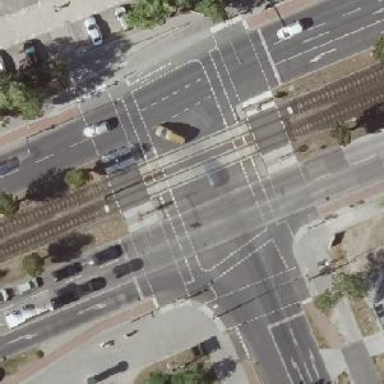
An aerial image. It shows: Tram level crossing on the railway.